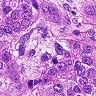
Metastatic tissue present: yes